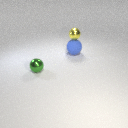
large blue rubber sphere behind small green metal sphere